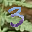
Label: 3